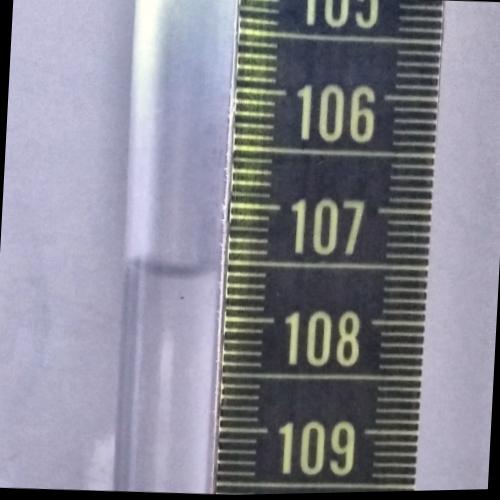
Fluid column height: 107.6 cm